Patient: sex F, age 63
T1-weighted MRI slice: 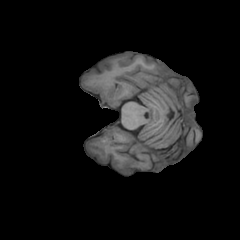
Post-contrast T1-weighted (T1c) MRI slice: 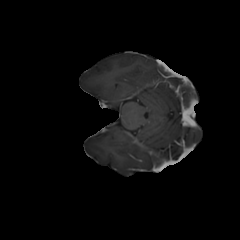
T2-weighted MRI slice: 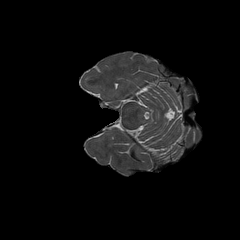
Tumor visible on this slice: no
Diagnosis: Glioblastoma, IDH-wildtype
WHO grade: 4